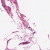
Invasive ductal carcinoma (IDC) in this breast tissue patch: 0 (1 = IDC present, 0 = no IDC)